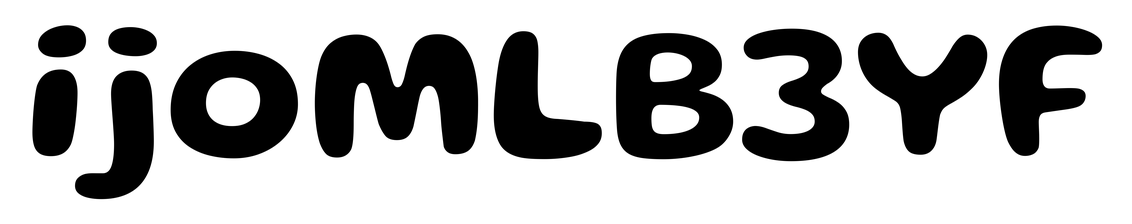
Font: Gluten_SemiBold